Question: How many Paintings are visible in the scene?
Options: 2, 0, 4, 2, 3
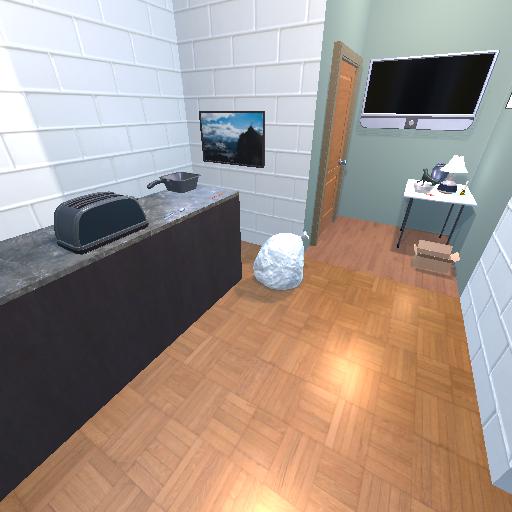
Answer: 2